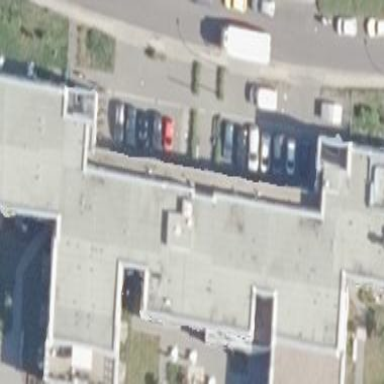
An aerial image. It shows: Dormitory building with flat roof.